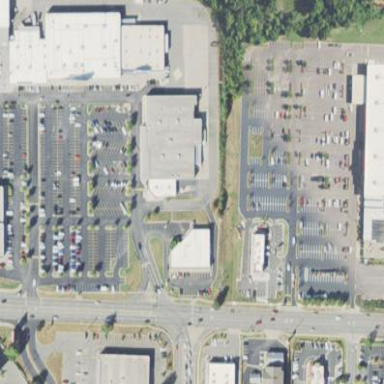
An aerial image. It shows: Retail area.